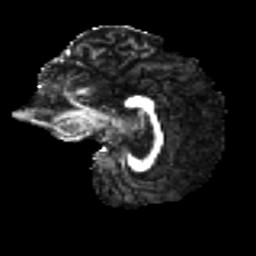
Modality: FA
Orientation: sagittal
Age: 22
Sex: female
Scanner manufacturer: ge
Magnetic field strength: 3 T
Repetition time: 7.8 s
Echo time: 0.0606 s